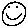
Label: smiley face